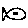
Label: fish